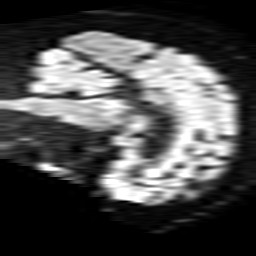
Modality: TRACE
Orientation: sagittal
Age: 58
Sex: male
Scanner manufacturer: philips
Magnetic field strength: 1.5 T
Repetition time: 3.538 s
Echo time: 0.09411 s